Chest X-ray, AP view. Patient: 61 years old, sex M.
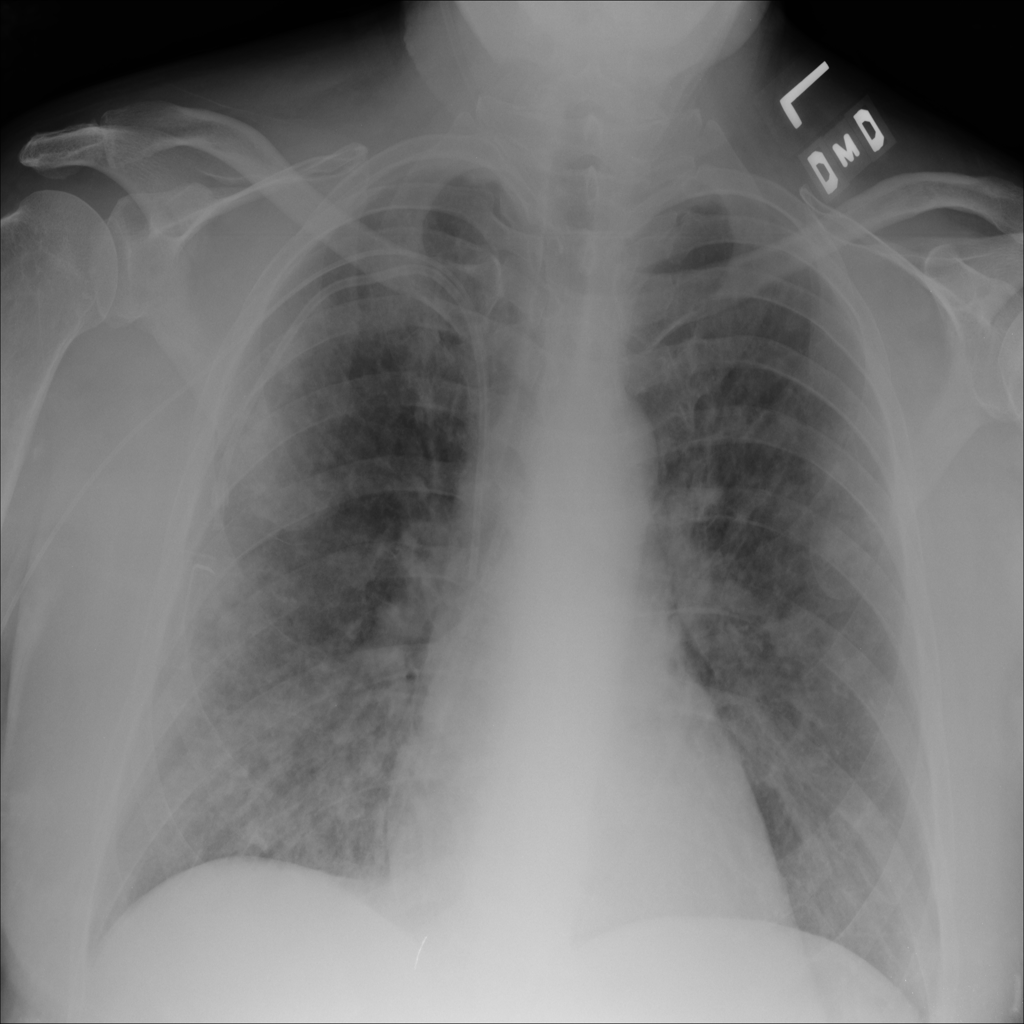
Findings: Edema